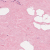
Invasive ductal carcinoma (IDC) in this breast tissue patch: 0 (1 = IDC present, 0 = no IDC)